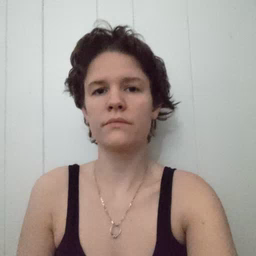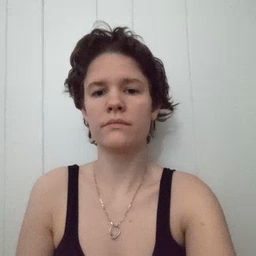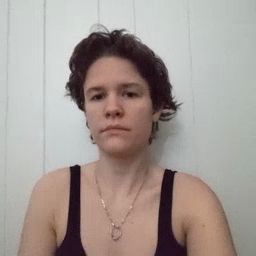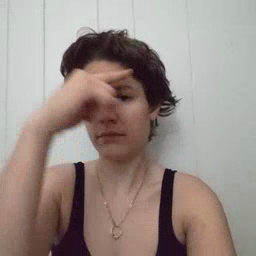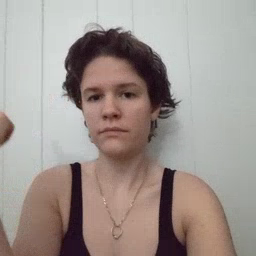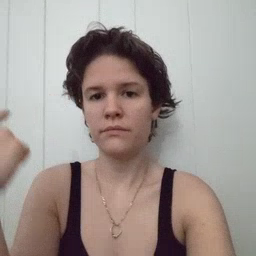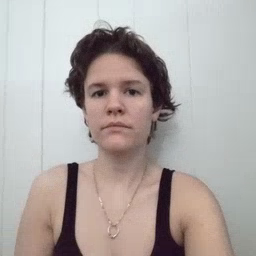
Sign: black